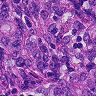
Metastatic tissue present: yes